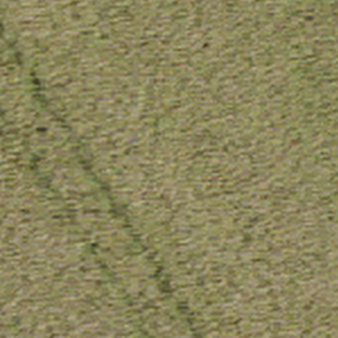
Label: other